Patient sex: F
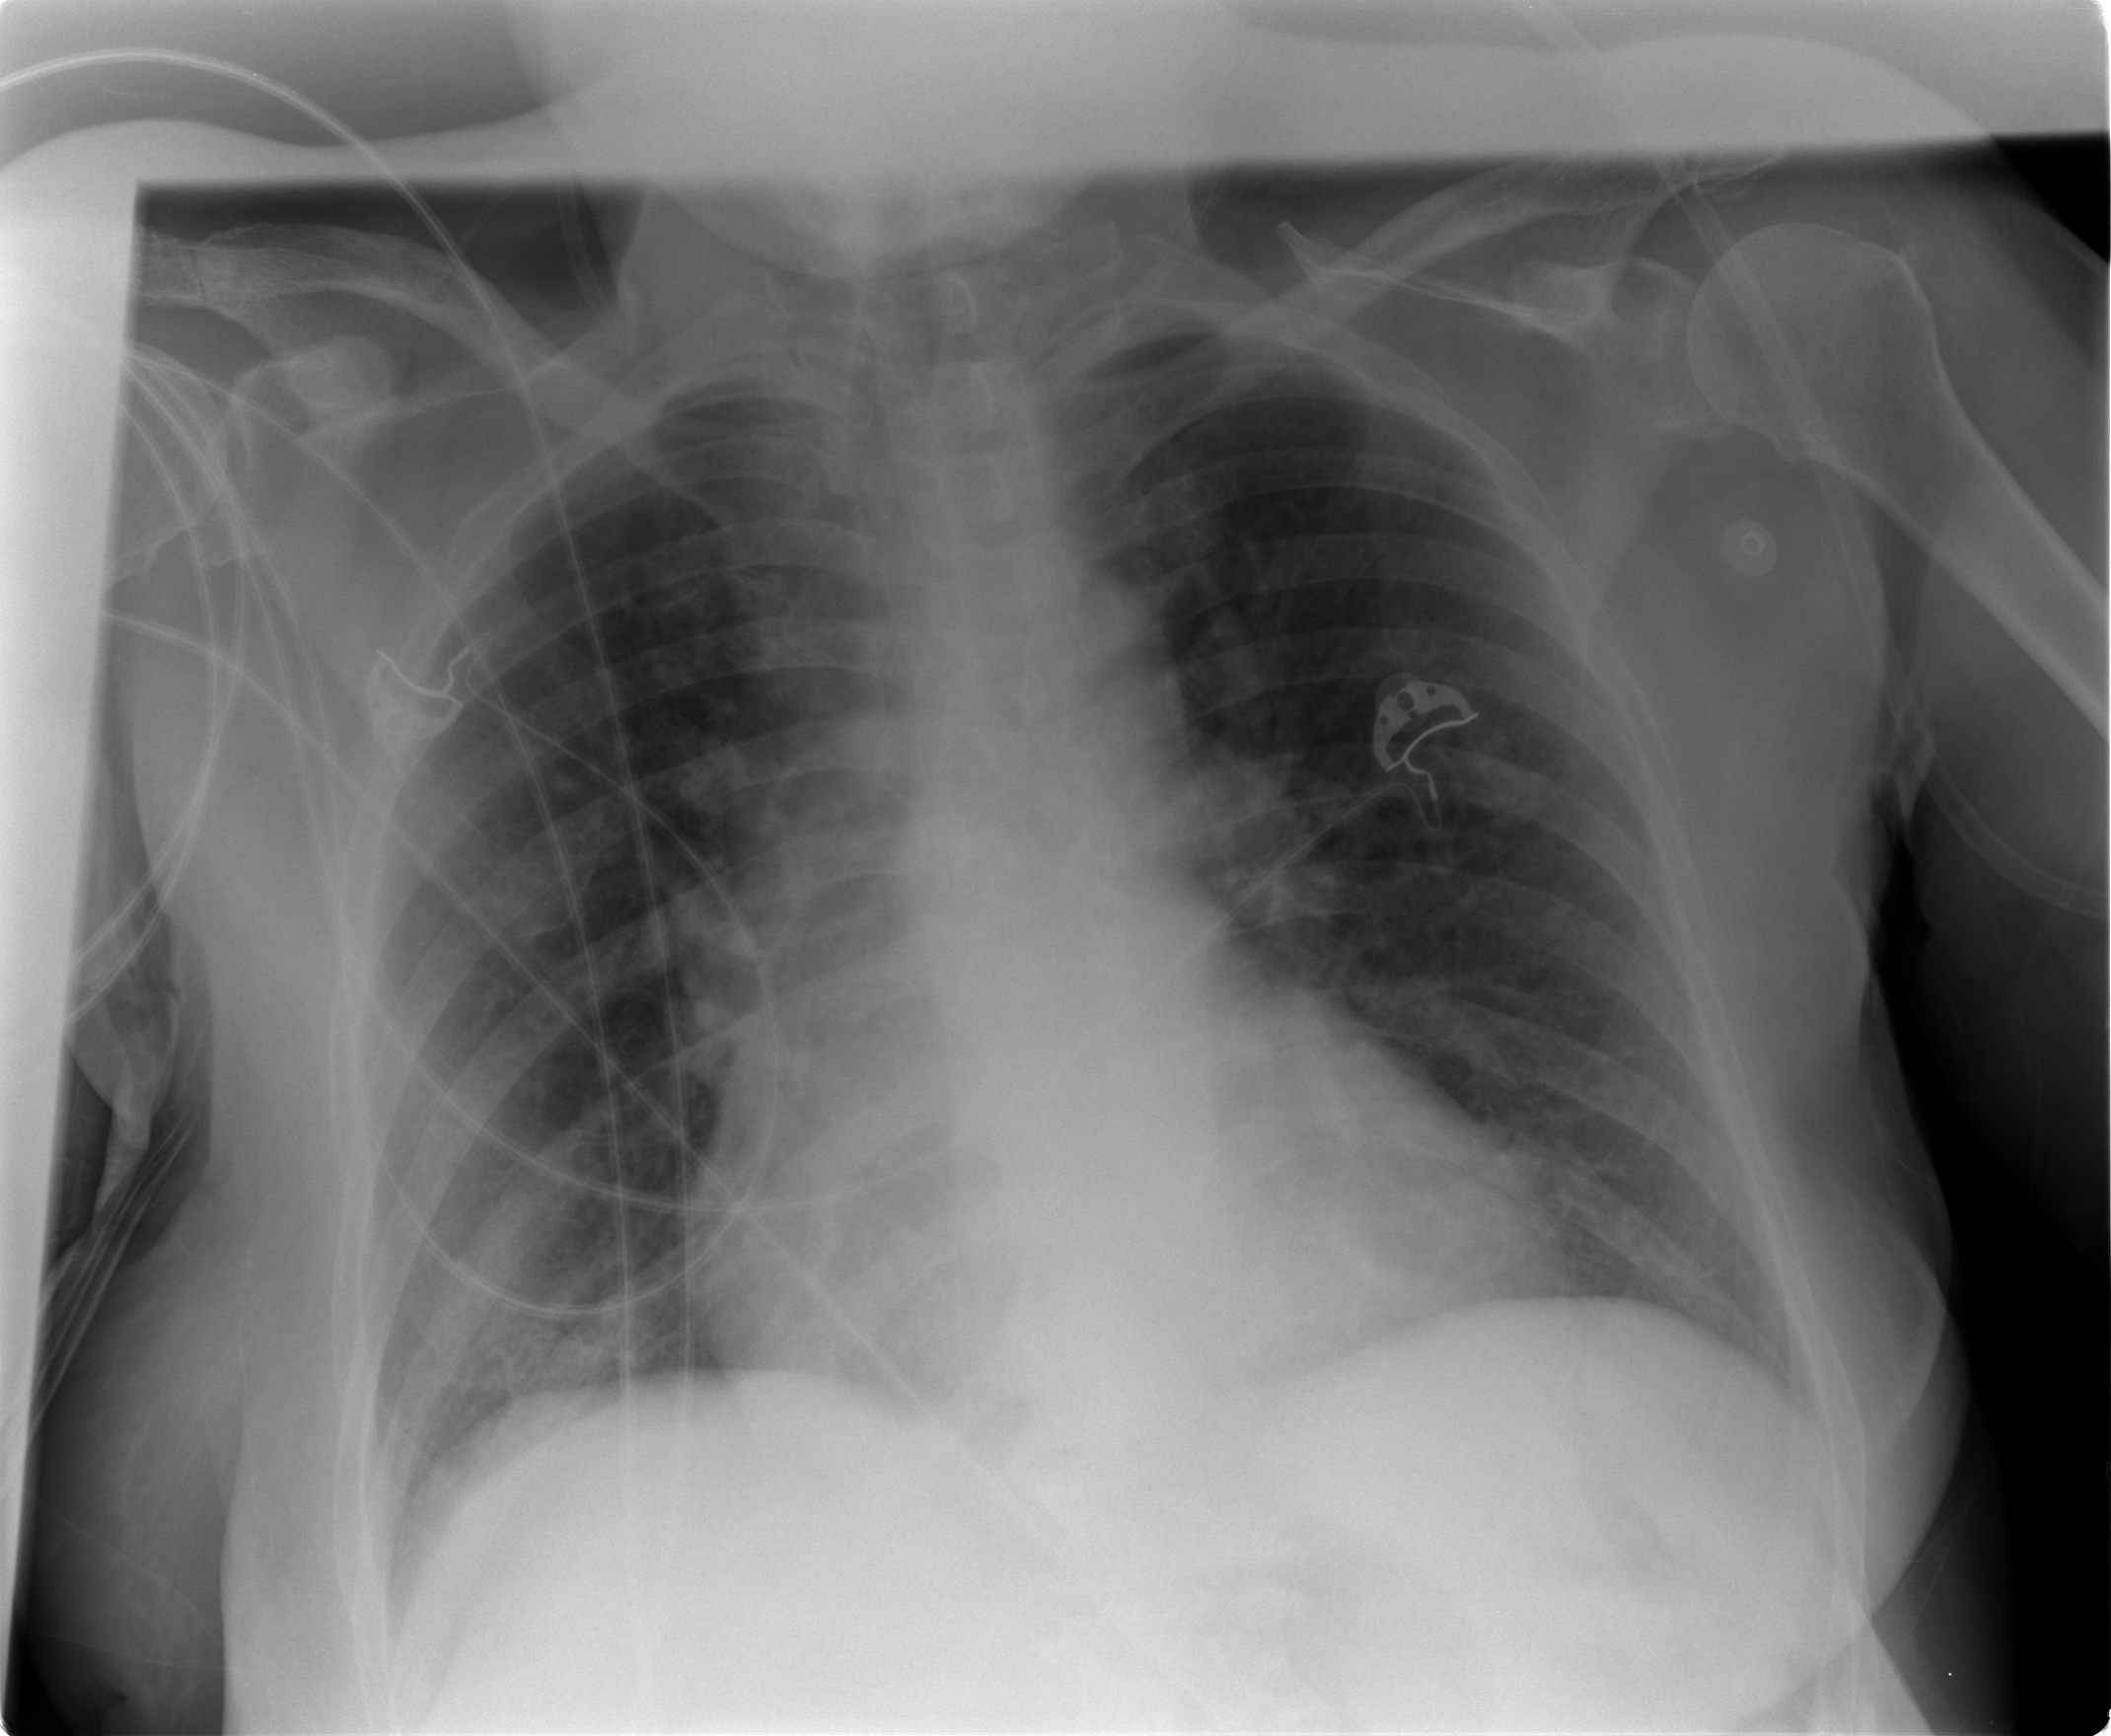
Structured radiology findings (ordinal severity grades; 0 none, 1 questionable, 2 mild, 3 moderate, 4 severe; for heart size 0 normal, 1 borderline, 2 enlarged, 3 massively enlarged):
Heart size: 1
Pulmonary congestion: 2
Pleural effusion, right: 0
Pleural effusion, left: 0
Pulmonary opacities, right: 0
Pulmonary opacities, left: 0
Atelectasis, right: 2
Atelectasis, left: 2